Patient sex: M
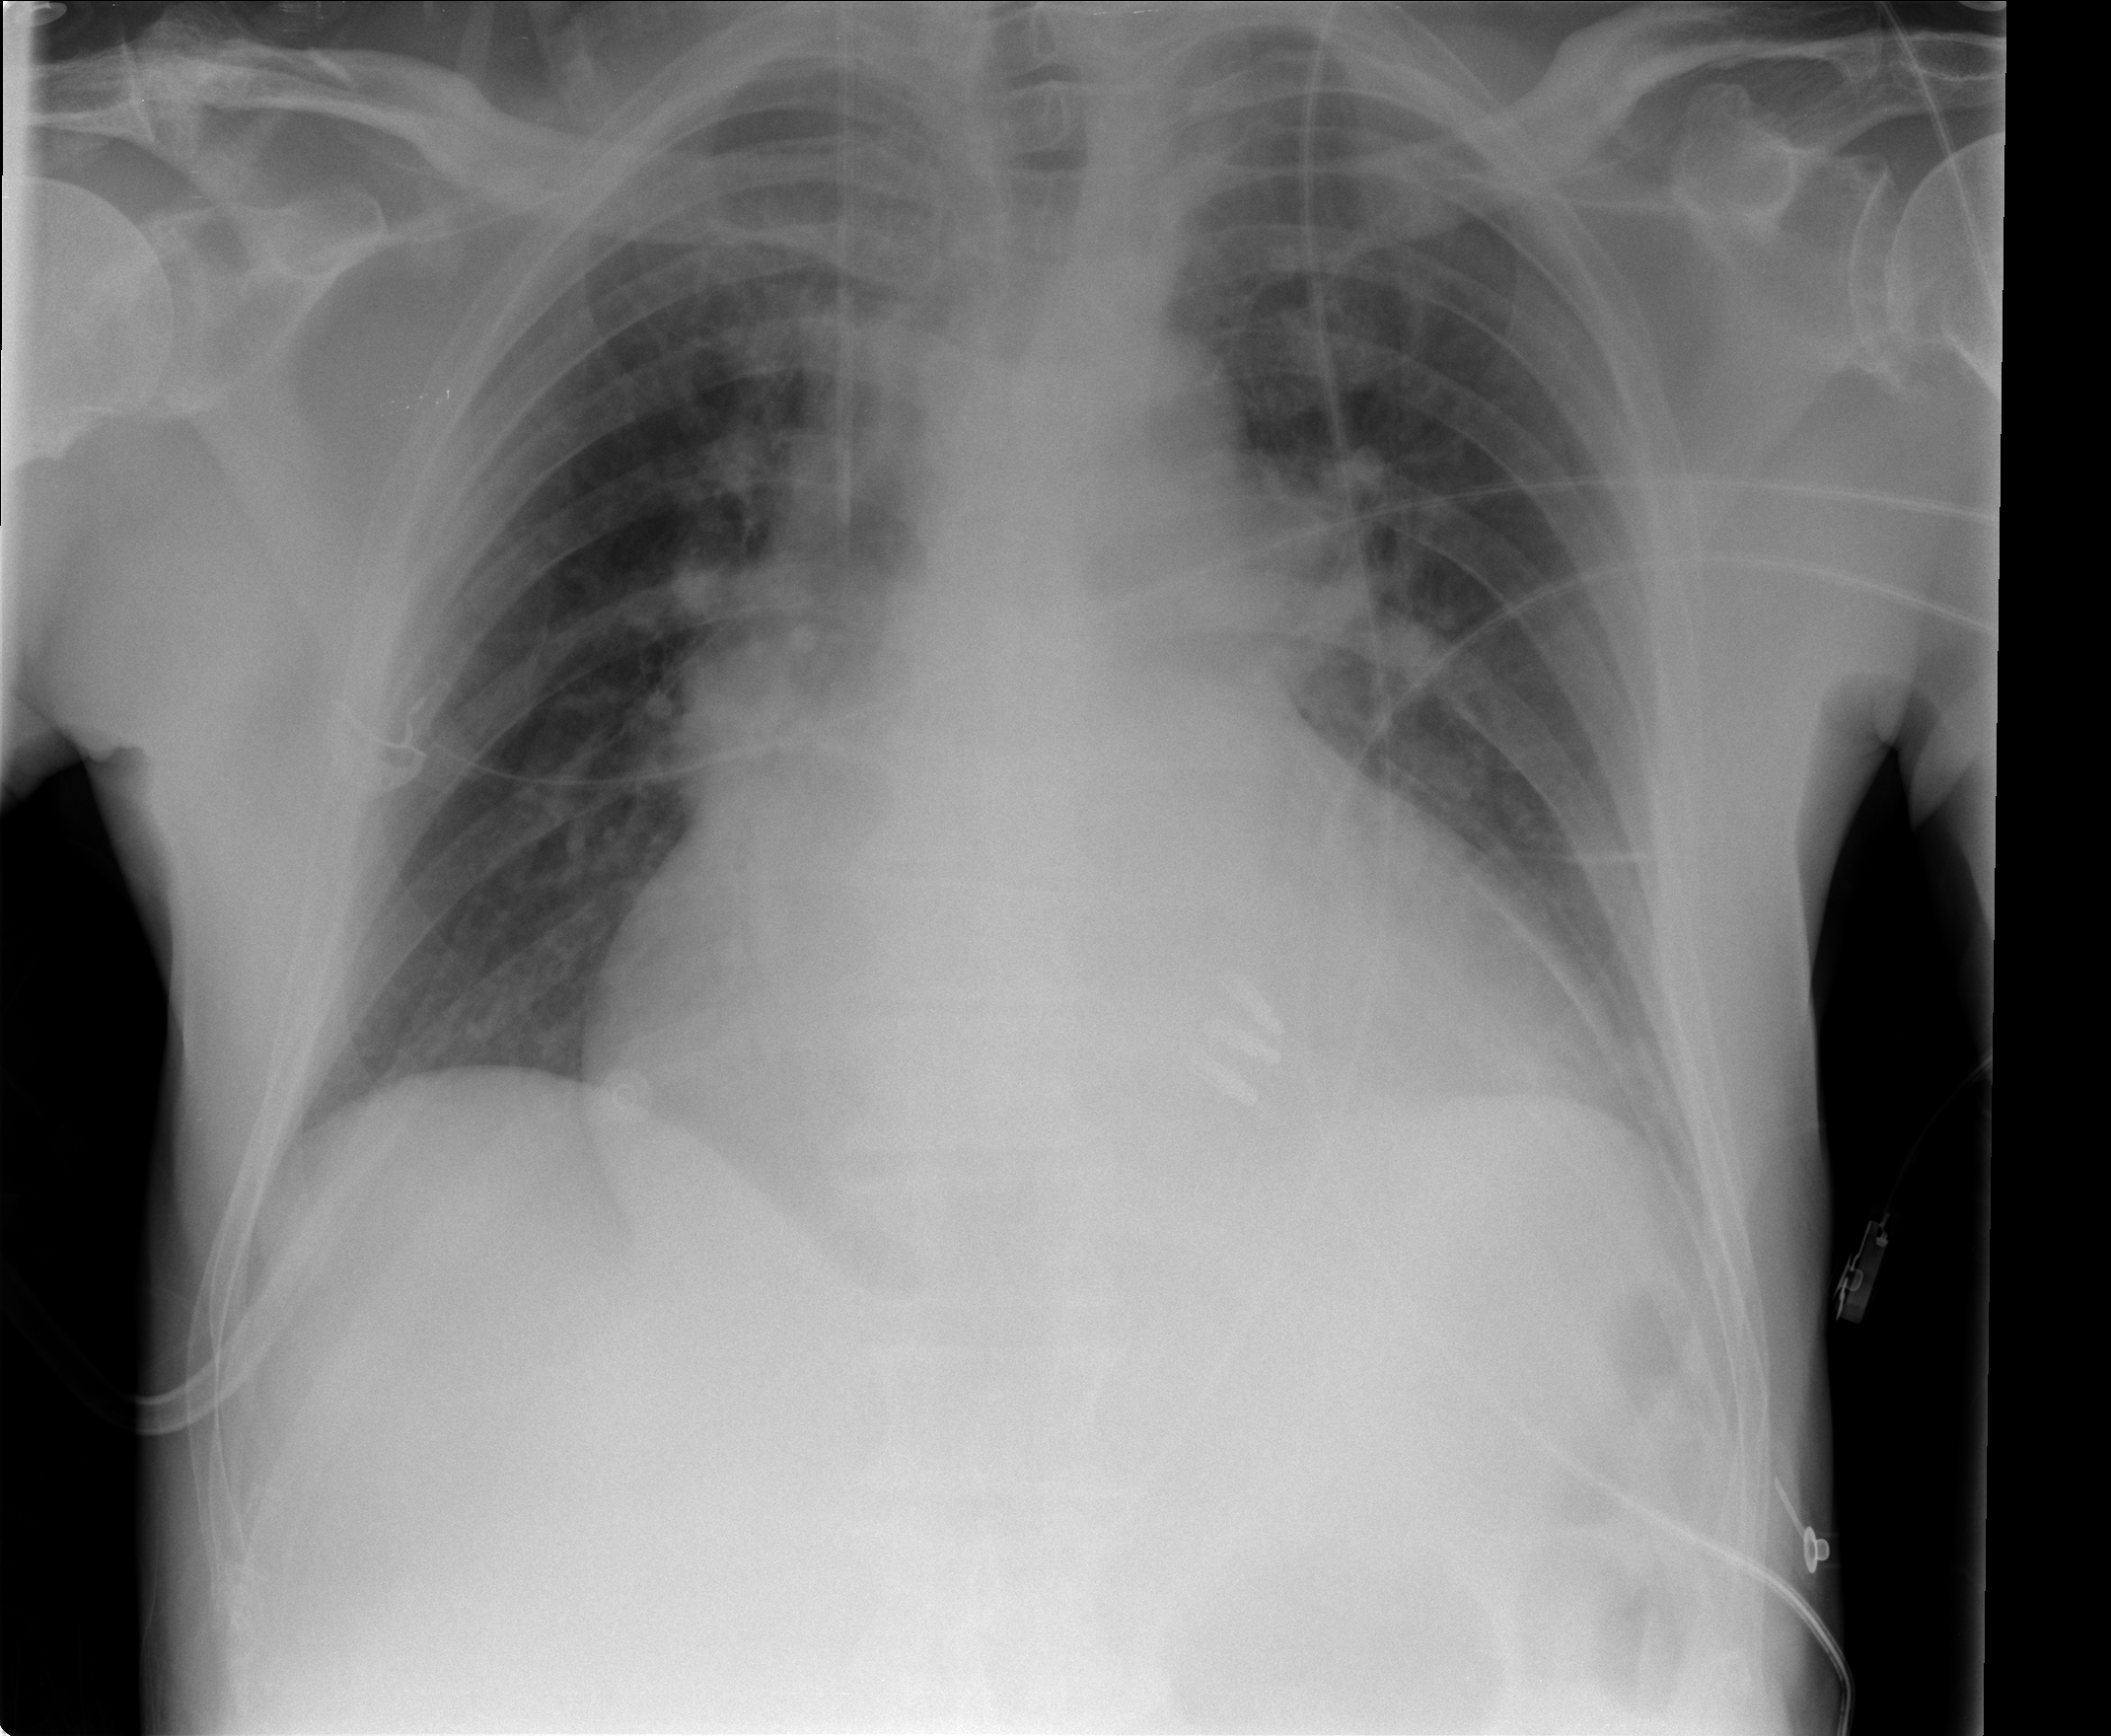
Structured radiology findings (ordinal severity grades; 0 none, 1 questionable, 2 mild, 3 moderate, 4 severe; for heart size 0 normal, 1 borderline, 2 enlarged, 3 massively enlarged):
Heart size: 3
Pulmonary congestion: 1
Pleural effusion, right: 0
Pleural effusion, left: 0
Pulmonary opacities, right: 0
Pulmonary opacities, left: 0
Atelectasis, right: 0
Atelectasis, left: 2